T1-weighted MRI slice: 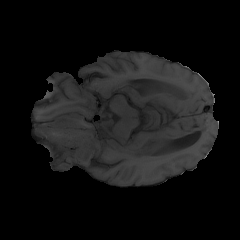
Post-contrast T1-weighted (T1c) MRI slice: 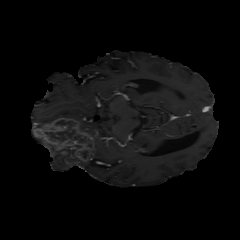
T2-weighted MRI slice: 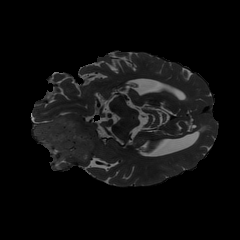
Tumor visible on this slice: yes